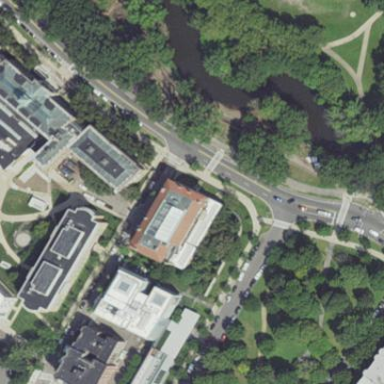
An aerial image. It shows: Civic building.